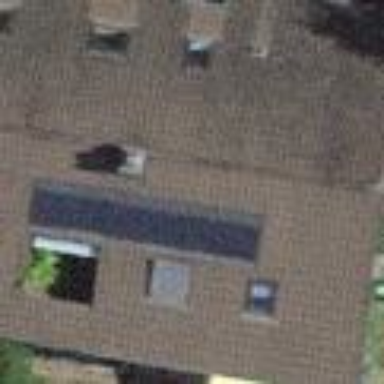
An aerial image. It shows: Semi-detached house.